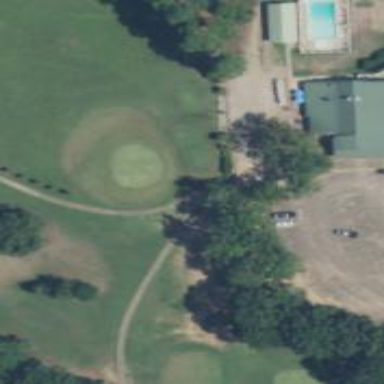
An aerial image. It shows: Golf cartpath that is also road path.